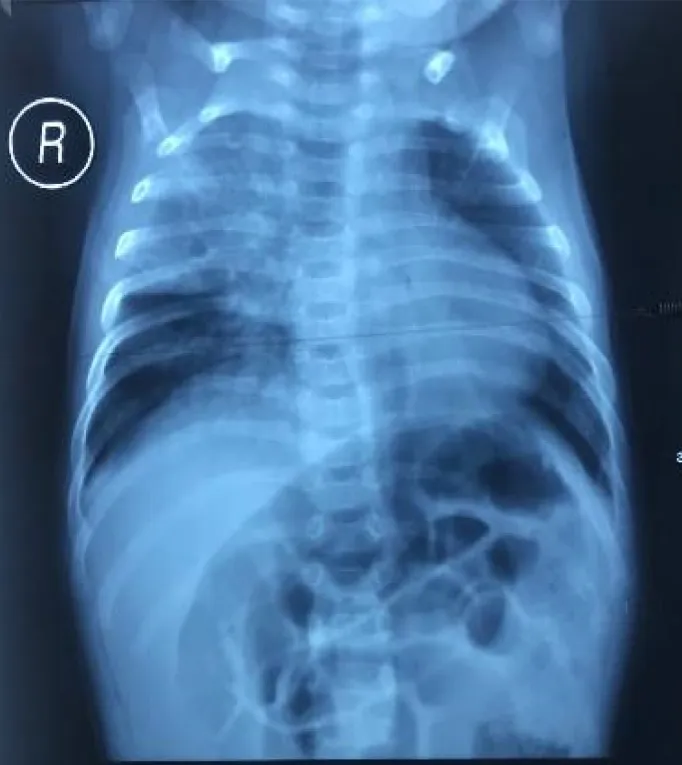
Chest X-Ray of a 3-months-old boy with Pre-XDR TB. It shows infiltrate at the upper-middle right lung field with an increased of bronchovascular marking.
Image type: radiology (x_ray)